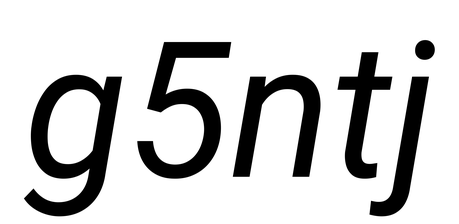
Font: Roboto-Italic_Italic